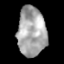
Tissue: lung
Cell type: Epithelial cells
Senescence score: 0.2385
Nuclear area (px): 1378
Mean DAPI intensity: 167.373